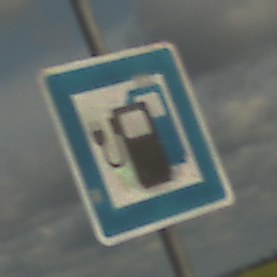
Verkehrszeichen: LadestationFuerElektrofahrzeuge
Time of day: Midday
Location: Outdoor (RoadRail)
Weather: PartlyCloudy
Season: NotSpecified
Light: Natural